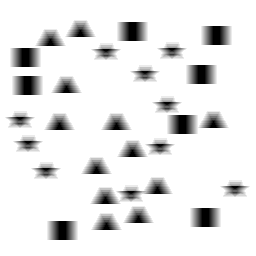
Squares: 8
Triangles: 12
Stars: 10
Total shapes: 30